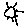
Label: sun